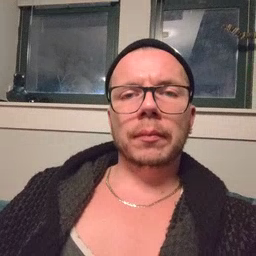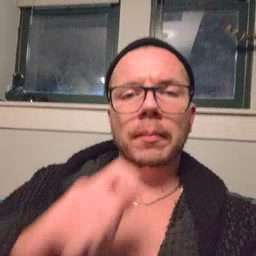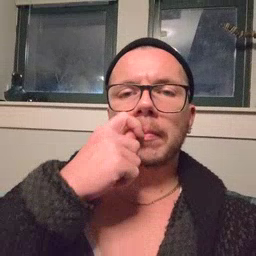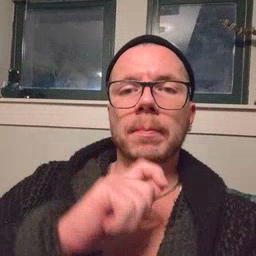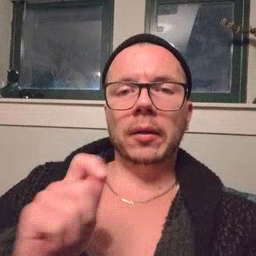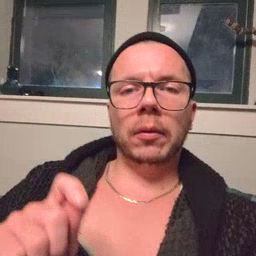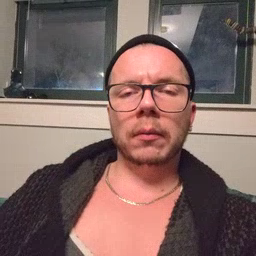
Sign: pencil